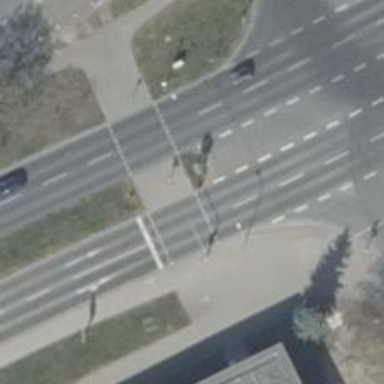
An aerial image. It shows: Road with traffic signals.